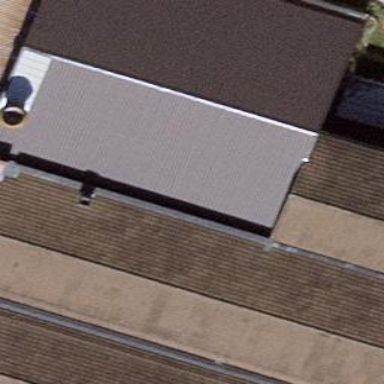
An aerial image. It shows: Commercial building with gabled roof.